Question: How can a sprite(say track) be continuosly looking/pointing at another sprite(say boxy) ... the thing i have tried is here(in onPopulate Scene) but it doesnt work :( .
## Track(currently/Default pointing up)

'''
track.registerUpdateHandler(new IUpdateHandler() {
@Override
public void reset() {
}
@Override
public void onUpdate(float pSecondsElapsed) {
float centre_tracky_width = track.getWidth() / 2;
float centre_tracky_height = track.getHeight() / 2;
float centre_boxy_width = boxy.getWidth() / 2;
float centre_boxy_height = boxy.getHeight() / 2;
float x_d = (centre_tracky_width - centre_boxy_width);
float y_d = (centre_tracky_height - centre_boxy_height);
float dtoboxy = (float) Math.pow(
(float) (Math.pow(y_d, 2) + Math.pow(x_d, 2)), 0.5);
track.setRotation((float) Math.toDegrees((float) Math
.acos(y_d / dtoboxy)));
}
});
'''
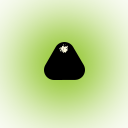
Answer: Sorry,
'''
track.setRotation((float) Math.toDegrees((float) Math
.acos(y_d / dtoboxy)));
'''
should be :
'''
track.setRotation((float) Math.toDegrees((float) Math
.atan2(y_d / dtoboxy)));
'''